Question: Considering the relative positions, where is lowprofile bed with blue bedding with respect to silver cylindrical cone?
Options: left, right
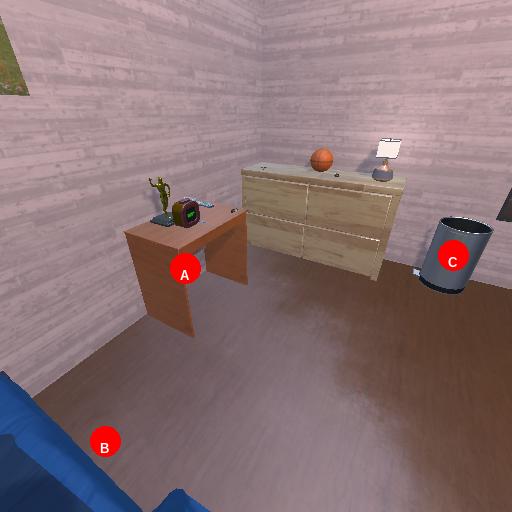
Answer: left